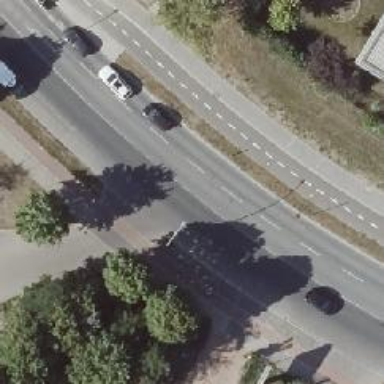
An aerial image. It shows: Asphalt sidewalk with asphalt cycleway.